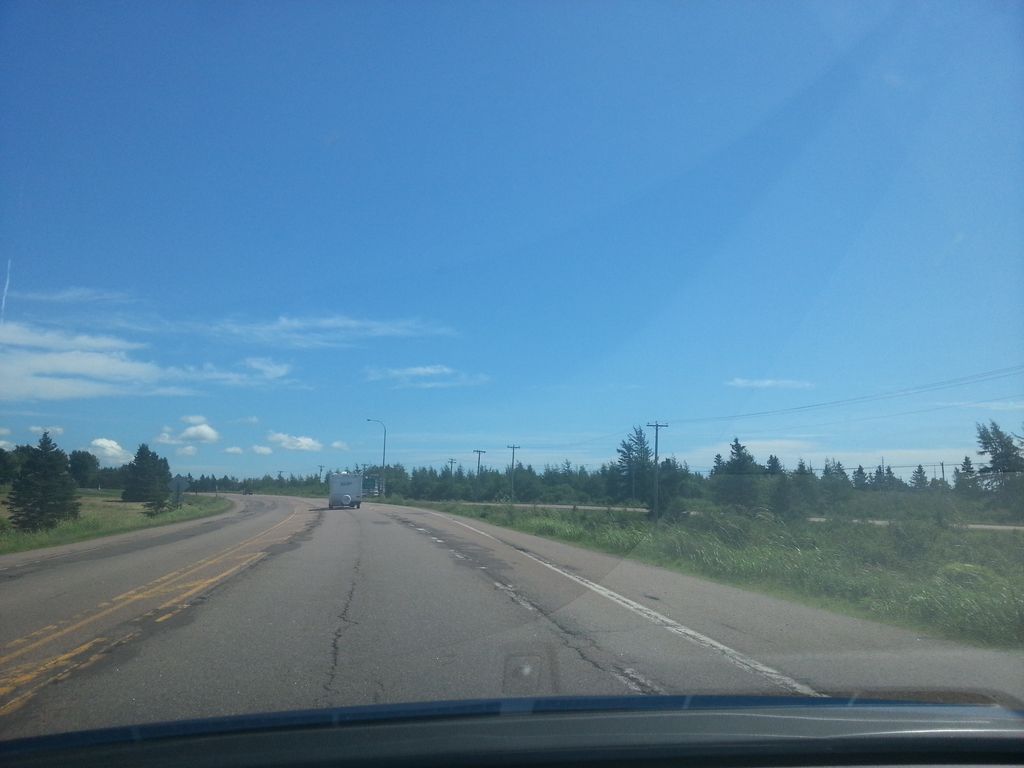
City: charlottetown